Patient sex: F
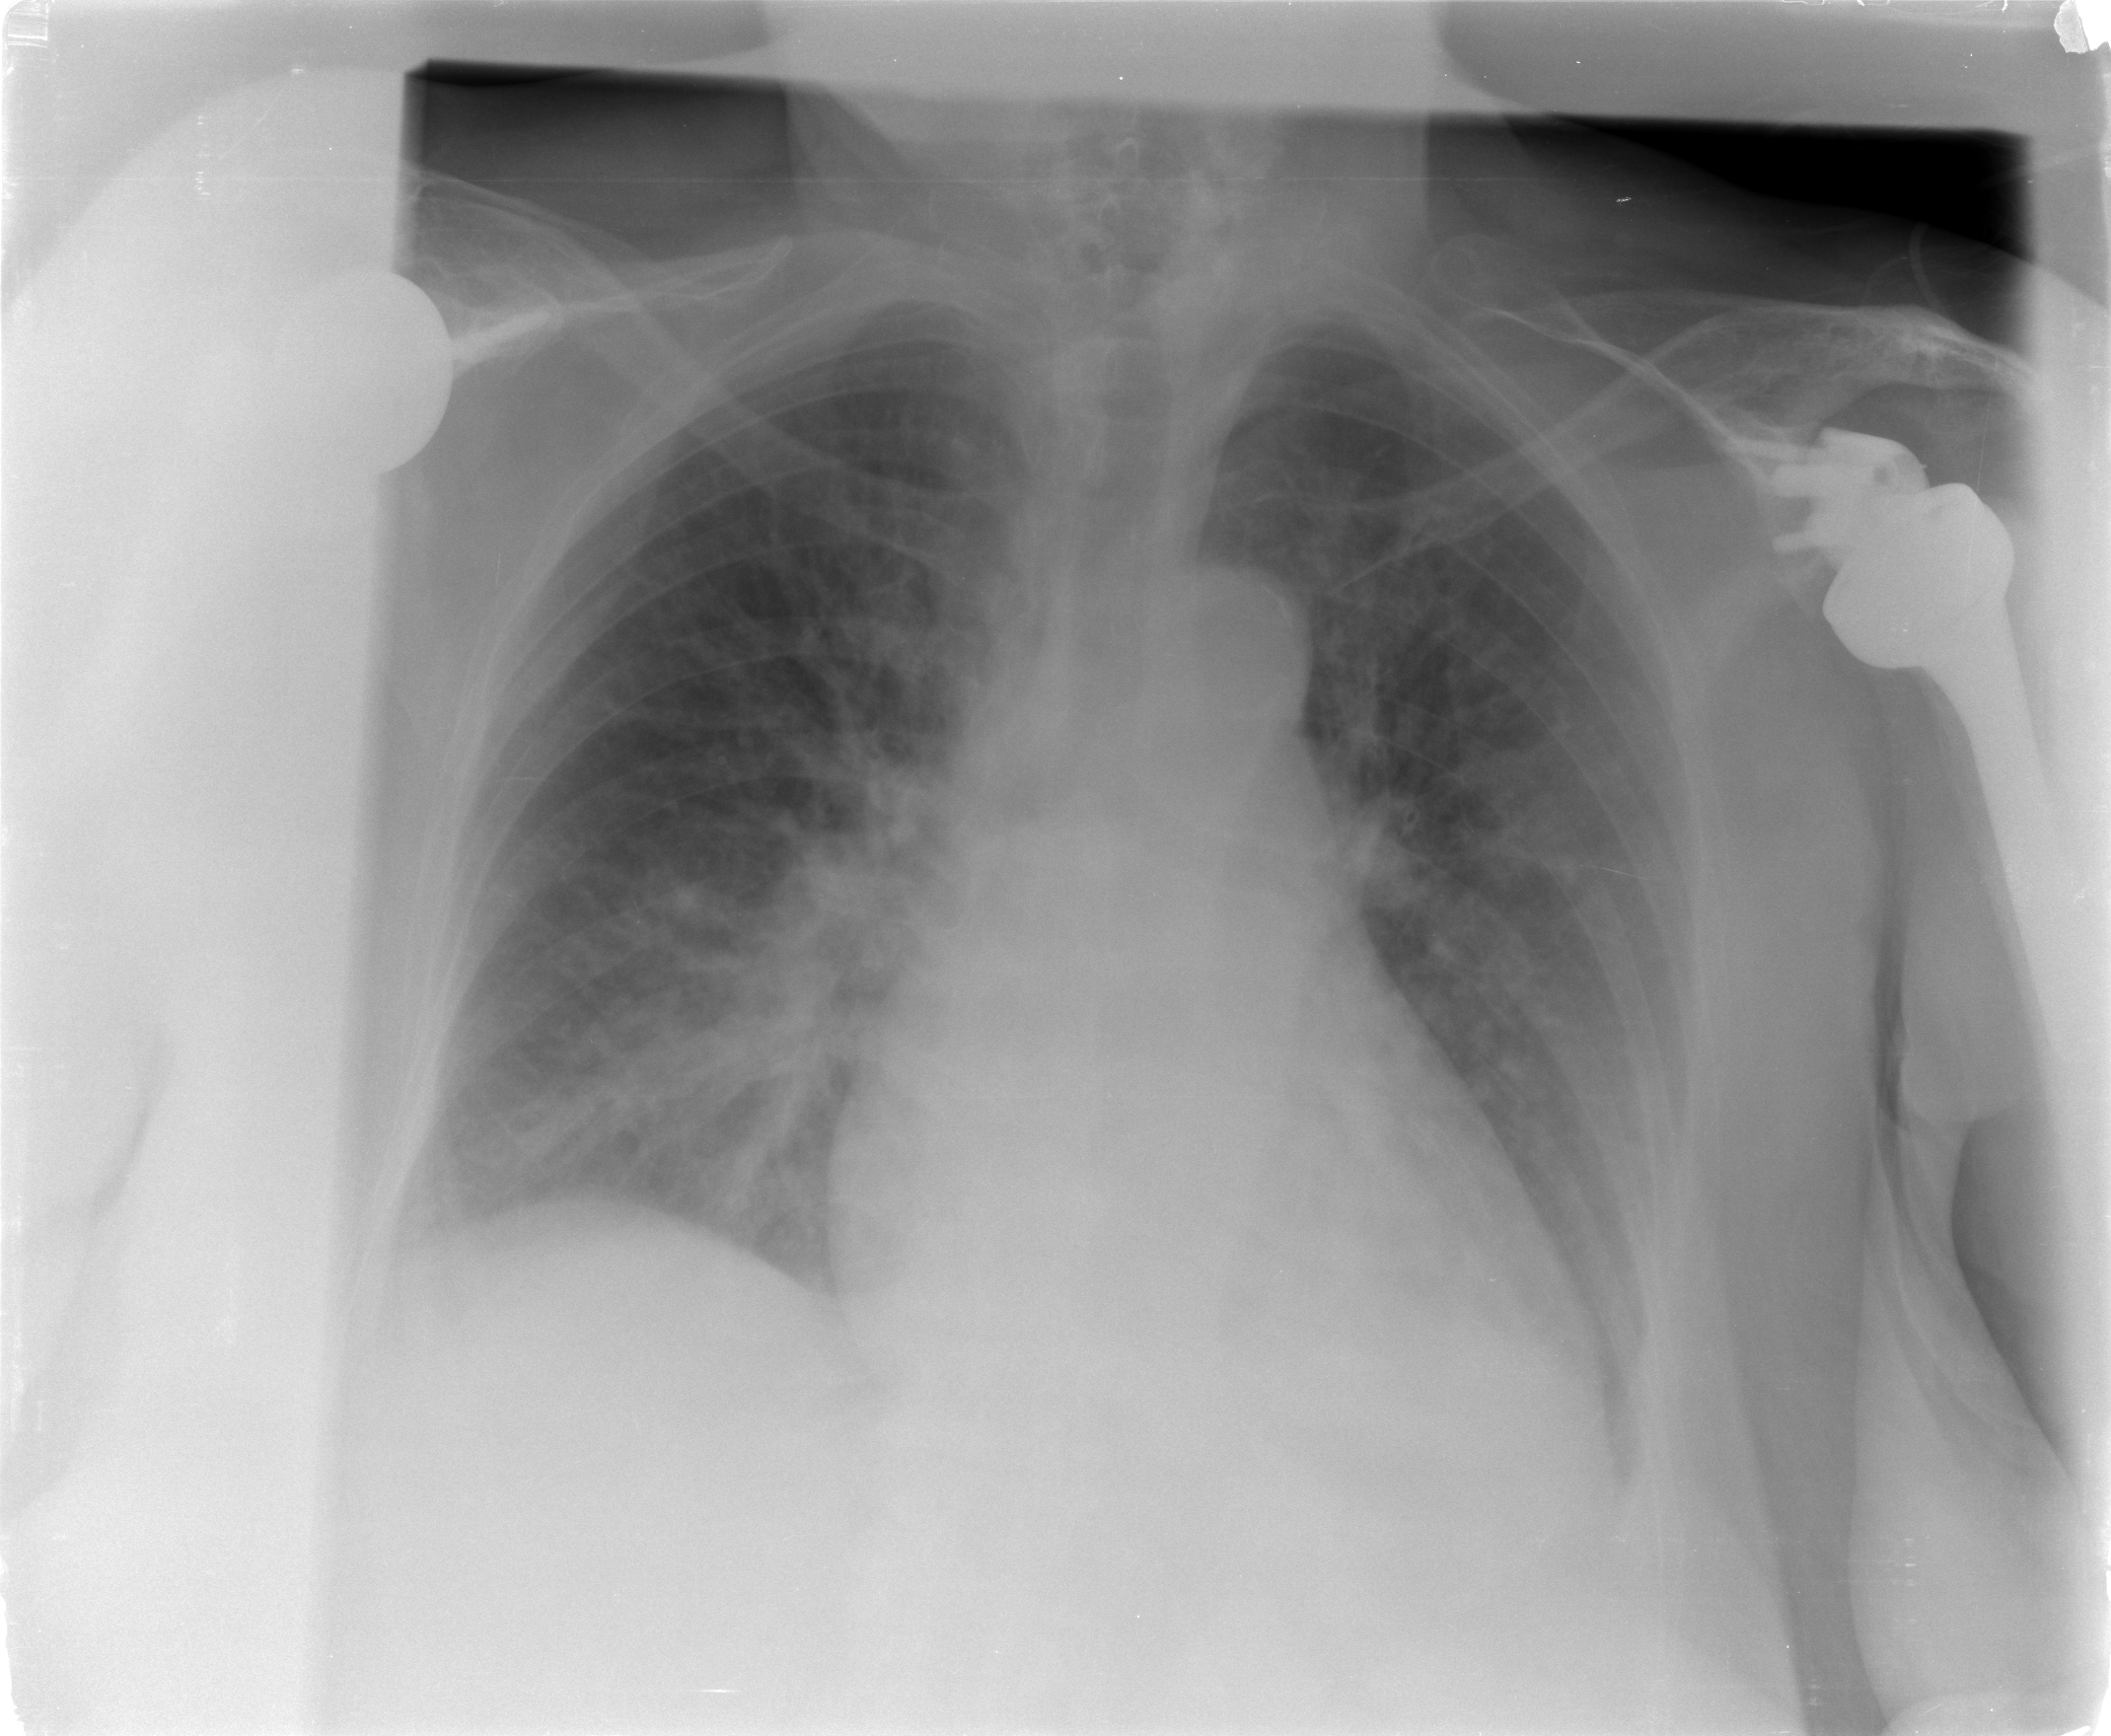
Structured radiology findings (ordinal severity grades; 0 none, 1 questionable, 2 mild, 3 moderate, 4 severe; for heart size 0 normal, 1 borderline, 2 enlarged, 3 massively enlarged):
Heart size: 1
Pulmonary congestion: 2
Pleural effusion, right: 0
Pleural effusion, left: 0
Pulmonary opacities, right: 2
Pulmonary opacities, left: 0
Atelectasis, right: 0
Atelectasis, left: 0